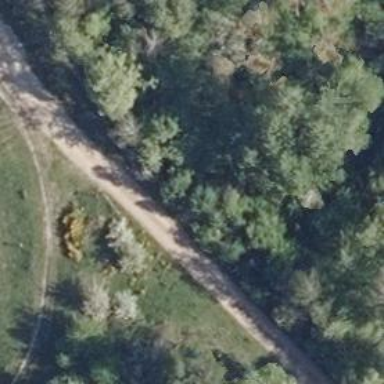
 categorized as grade4 track suitable for forestry vehicles."